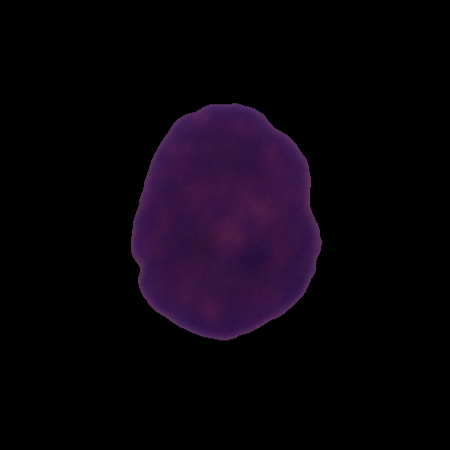
Label: cancer